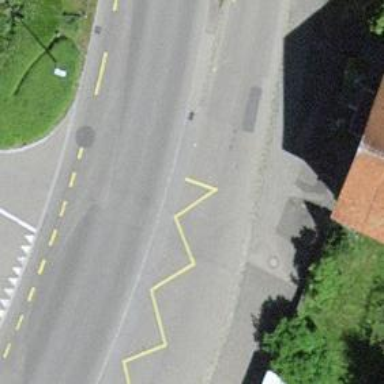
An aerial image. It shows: Public transport stop position.